Chest X-ray:
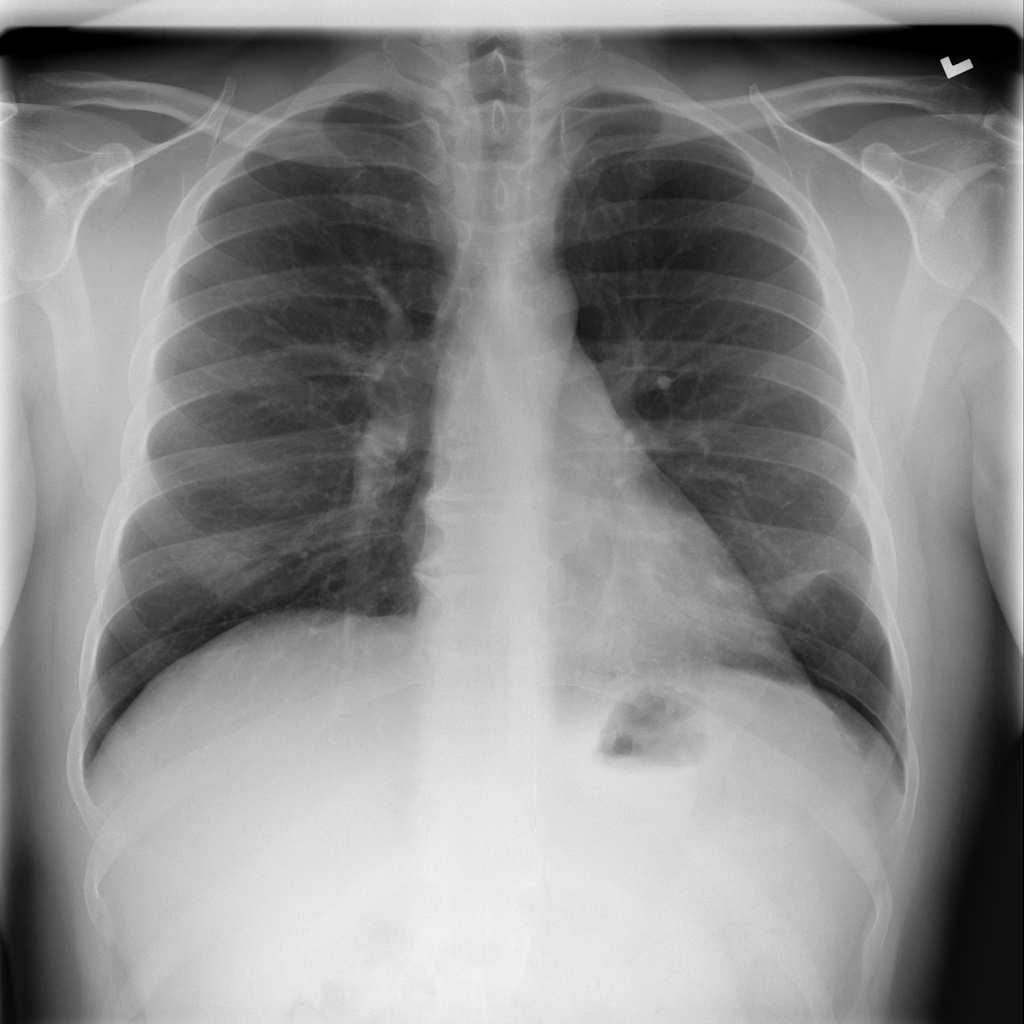
Findings: Fibrosis
No abnormal finding: no